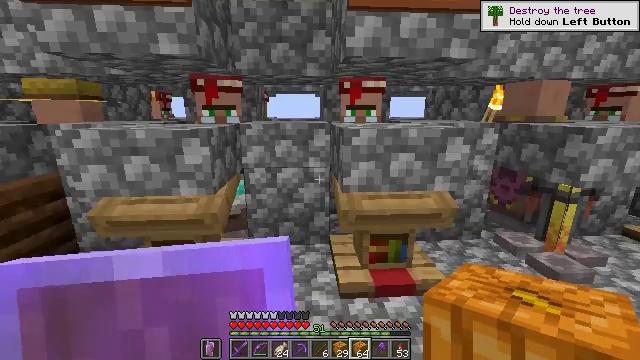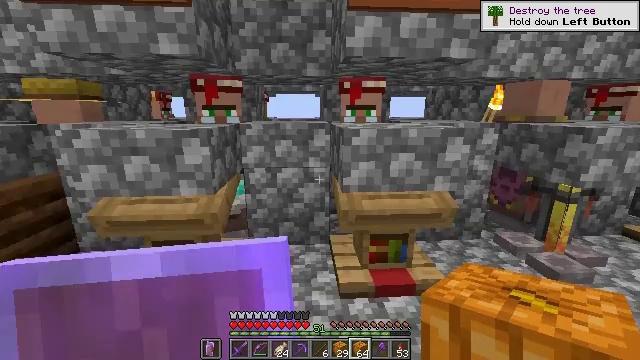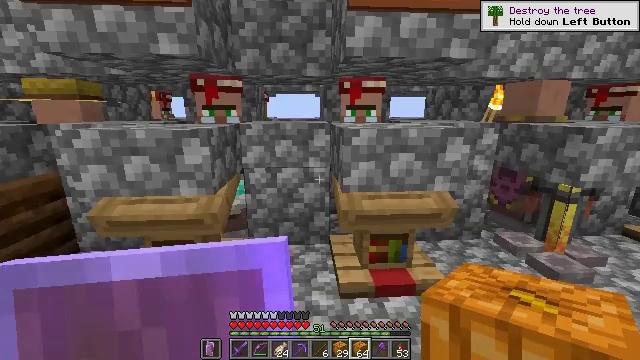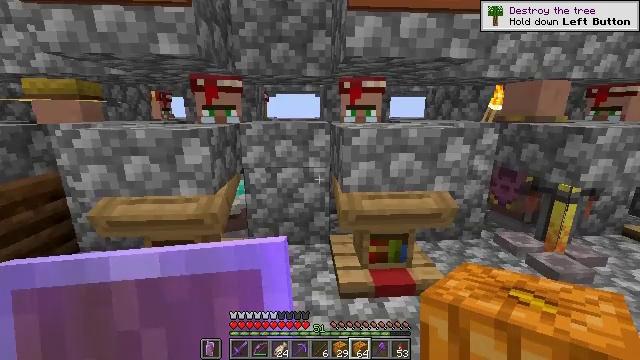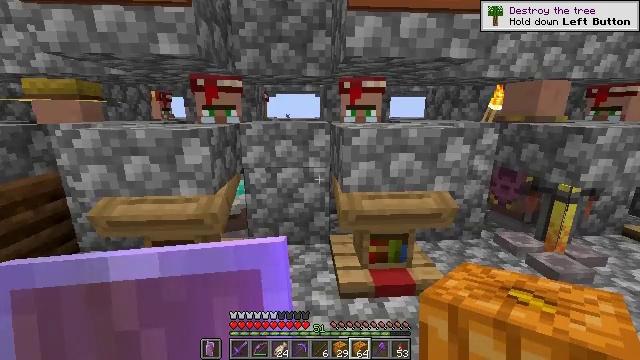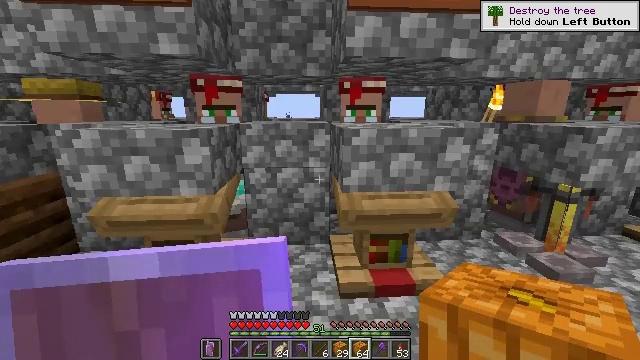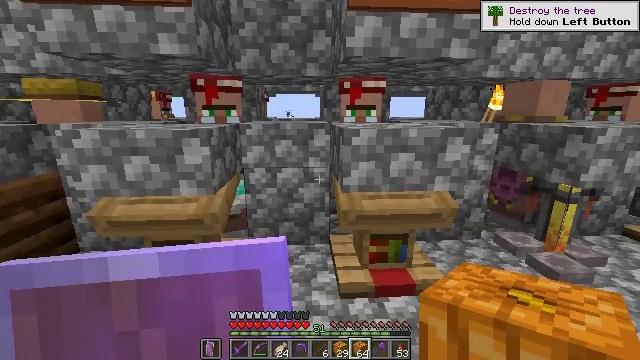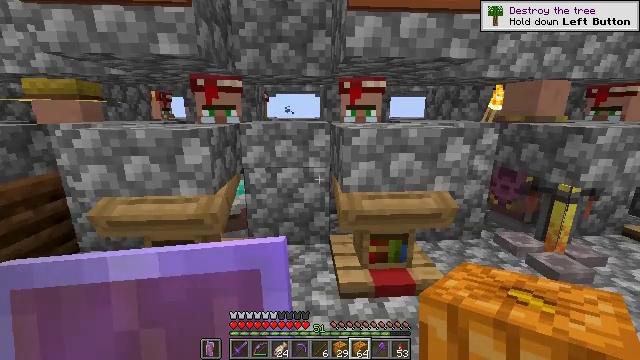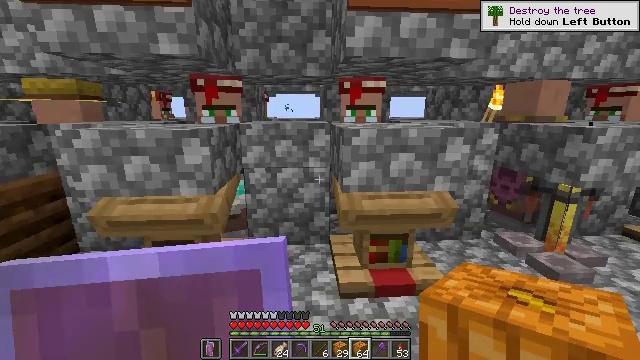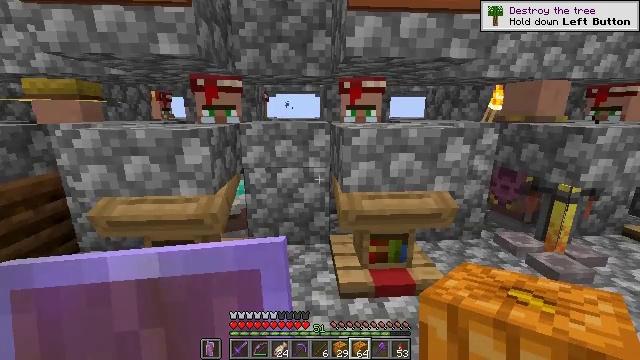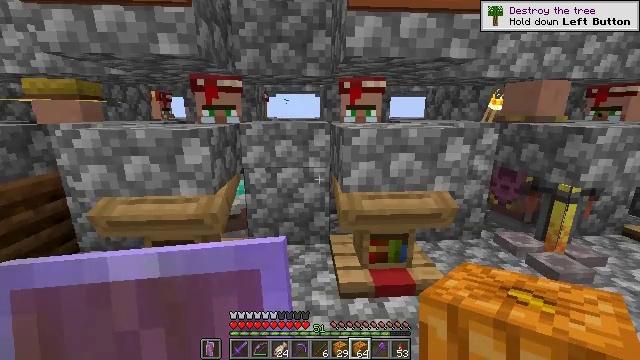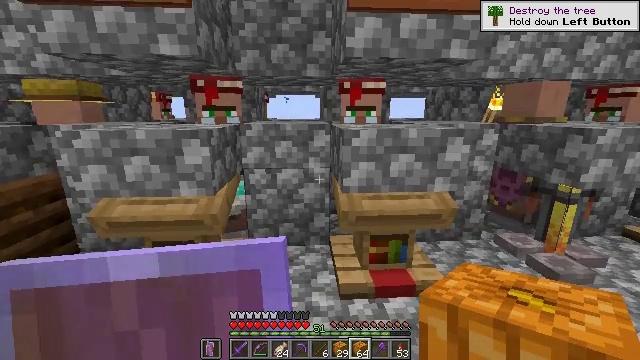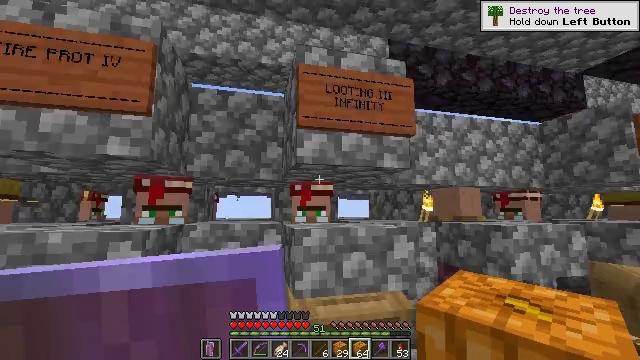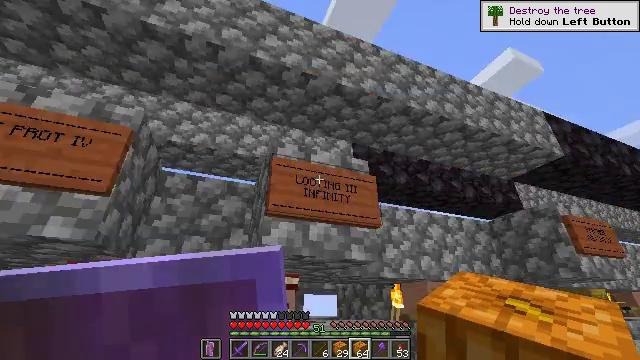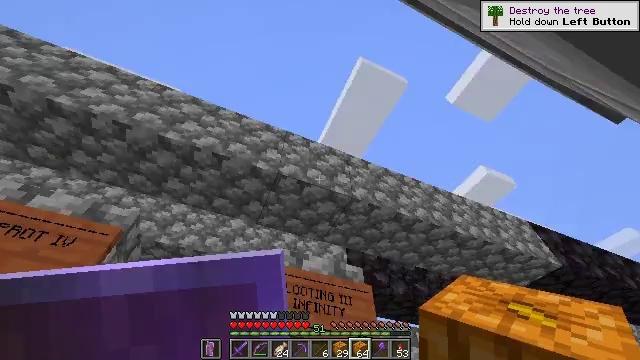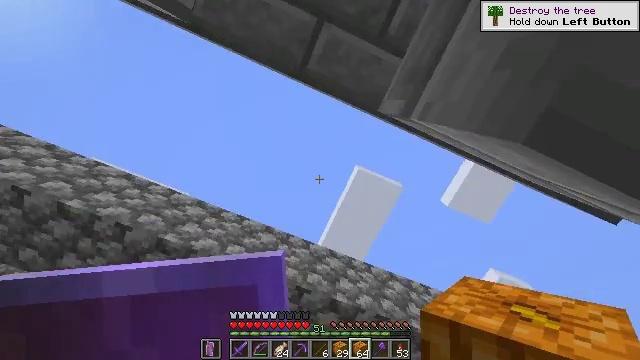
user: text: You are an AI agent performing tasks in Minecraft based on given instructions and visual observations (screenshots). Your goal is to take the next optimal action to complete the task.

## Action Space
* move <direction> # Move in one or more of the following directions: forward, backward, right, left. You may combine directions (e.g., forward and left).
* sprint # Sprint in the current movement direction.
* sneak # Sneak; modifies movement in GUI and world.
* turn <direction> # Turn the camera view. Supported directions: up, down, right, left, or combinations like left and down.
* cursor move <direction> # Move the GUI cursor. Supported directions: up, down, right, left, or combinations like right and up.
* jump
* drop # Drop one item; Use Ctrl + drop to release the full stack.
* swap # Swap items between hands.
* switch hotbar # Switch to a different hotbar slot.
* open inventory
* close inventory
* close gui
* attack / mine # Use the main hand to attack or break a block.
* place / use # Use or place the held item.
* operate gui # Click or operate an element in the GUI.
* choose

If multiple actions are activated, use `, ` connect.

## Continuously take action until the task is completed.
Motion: motion action
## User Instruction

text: Interact with the crafting table to make a lantern.
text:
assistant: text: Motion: no_op
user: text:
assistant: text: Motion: no_op
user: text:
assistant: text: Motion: no_op
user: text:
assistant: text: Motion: no_op
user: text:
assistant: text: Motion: no_op
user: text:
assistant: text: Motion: no_op
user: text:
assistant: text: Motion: no_op
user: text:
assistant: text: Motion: no_op
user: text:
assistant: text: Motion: no_op
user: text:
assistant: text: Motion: no_op
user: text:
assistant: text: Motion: no_op
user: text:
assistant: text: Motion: turn right and up
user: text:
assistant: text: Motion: turn right and up
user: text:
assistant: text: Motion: turn right and up
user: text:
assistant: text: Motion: turn up
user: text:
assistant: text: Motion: turn left and up
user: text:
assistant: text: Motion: no_op
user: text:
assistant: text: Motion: turn left
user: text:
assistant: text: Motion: turn left and down
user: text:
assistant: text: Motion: turn left and down
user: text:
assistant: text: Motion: move right, turn left and down
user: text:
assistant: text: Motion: move right, turn left and down
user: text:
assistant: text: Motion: move right, turn left and down
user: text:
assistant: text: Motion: move right, turn left and down
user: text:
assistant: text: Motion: move right, turn left and down
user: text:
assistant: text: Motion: move right
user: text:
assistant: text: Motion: move right
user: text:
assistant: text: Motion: move right, turn left and down
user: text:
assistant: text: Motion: turn left and down
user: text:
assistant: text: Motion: no_op